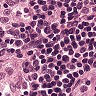
Metastatic tissue present: no